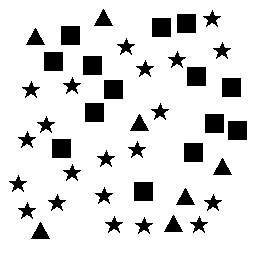
Squares: 14
Triangles: 7
Stars: 21
Total shapes: 42